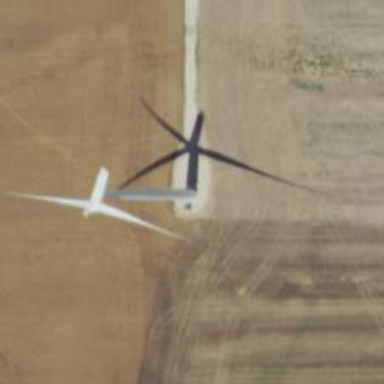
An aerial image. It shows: Wind generator powered by horizontal-axis wind turbine.